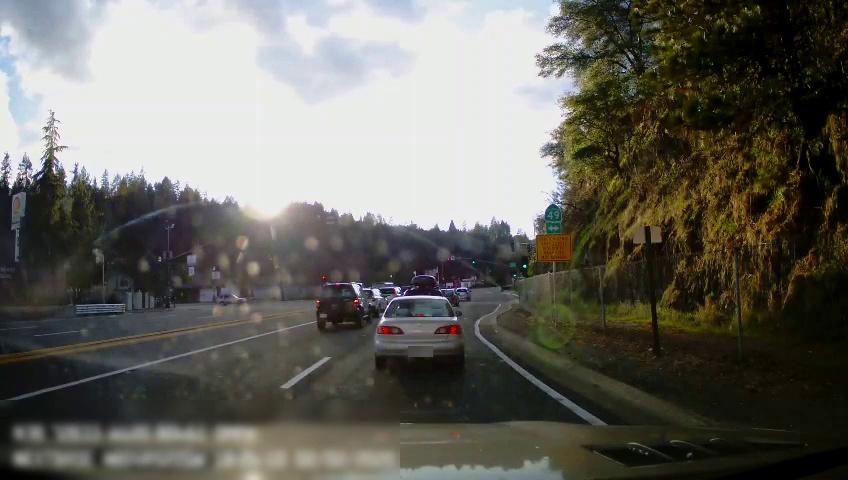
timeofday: Day
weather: Sunny
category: Drivable Space
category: Vehicles | Car
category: Vehicles | SUV
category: Vehicles | Car
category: Vehicles | Car
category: Vehicles | SUV
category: Vehicles | SUV
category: Vehicles | Car
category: Vehicles | Other LV
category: Lanes | Opposite Lane
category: Lanes | Opposite Lane
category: Lanes | Current Lane
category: Lanes | Alternate Lane
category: Lanes | Current Lane
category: Lanes | Opposite Lane
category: Lanes | Opposite Lane
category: Traffic | Signs
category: Traffic | Signs
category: Traffic | Signs
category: Traffic | Lights